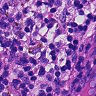
Metastatic tissue present: no